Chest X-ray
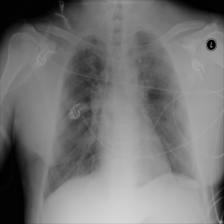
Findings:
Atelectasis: negative
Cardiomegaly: negative
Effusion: negative
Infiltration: negative
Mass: negative
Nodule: negative
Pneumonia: negative
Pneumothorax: negative
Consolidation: negative
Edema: negative
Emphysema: negative
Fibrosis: negative
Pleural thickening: negative
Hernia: negative